Interaction volume radius: 5 \u00c5
Interaction volume height: 15 \u00c5
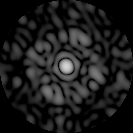
Disorder parameter: 0.8481